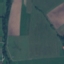
Land use / land cover class: Pasture